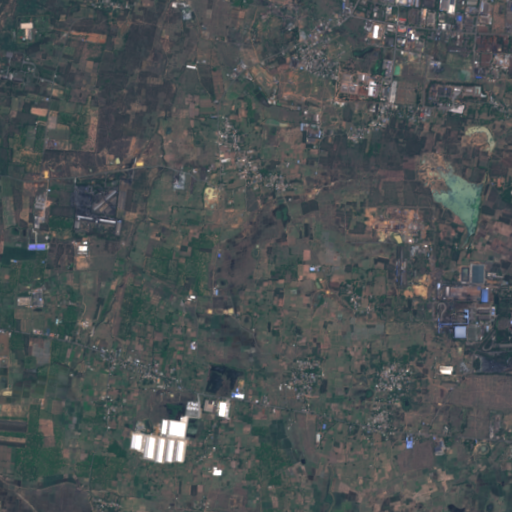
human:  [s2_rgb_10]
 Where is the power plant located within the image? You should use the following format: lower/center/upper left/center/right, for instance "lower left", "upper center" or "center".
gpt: The power plant is located in the lower right of the image.
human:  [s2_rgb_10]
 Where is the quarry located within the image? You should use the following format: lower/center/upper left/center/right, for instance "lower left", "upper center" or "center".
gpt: There is no quarry in the image.